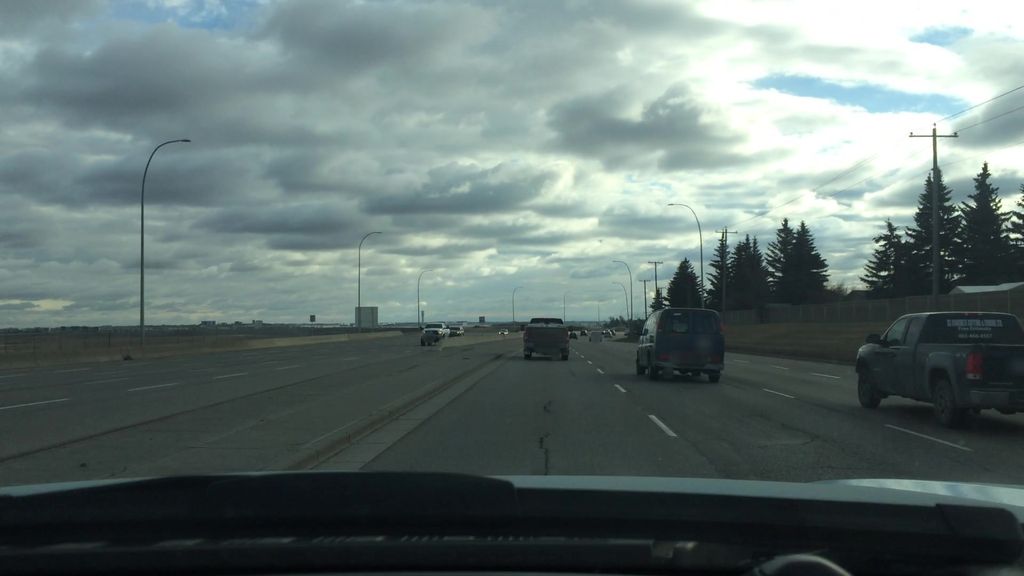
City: calgary